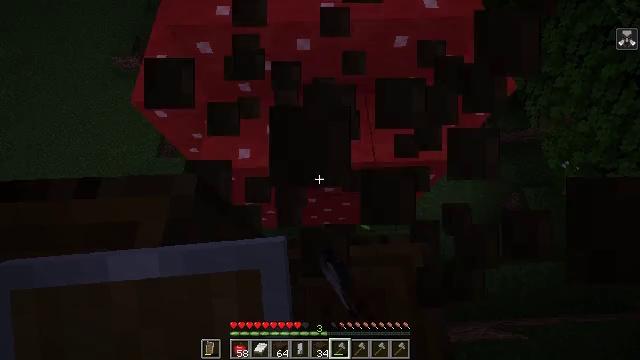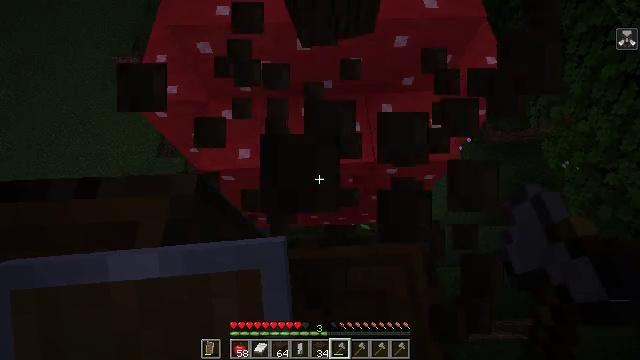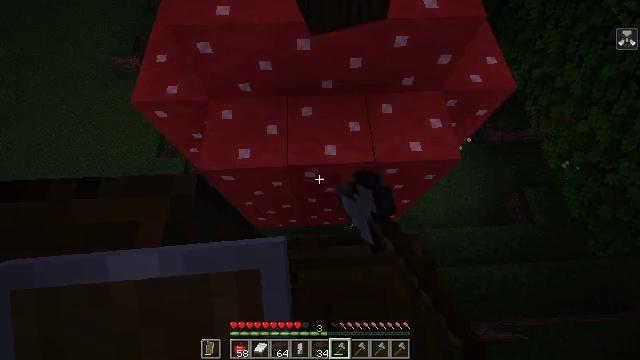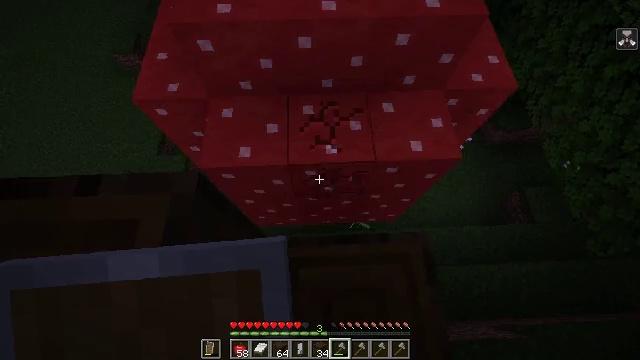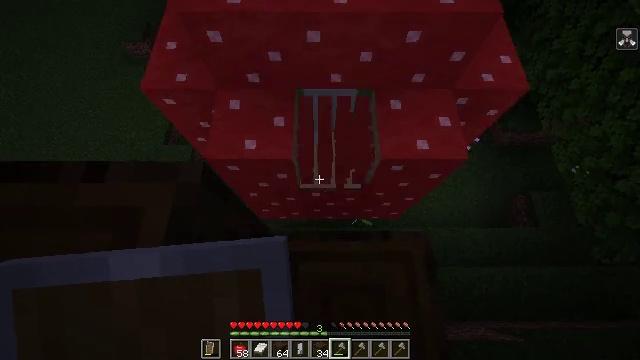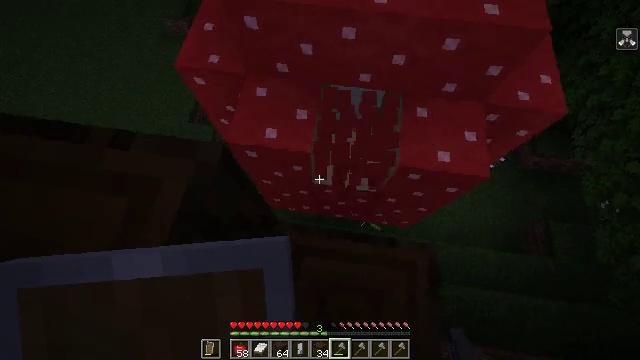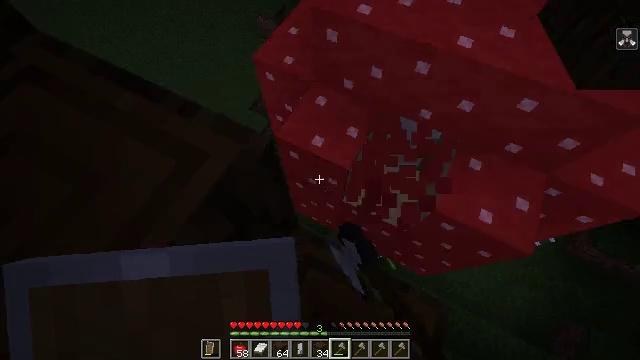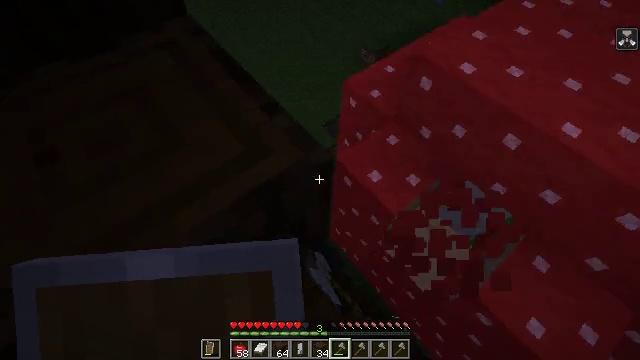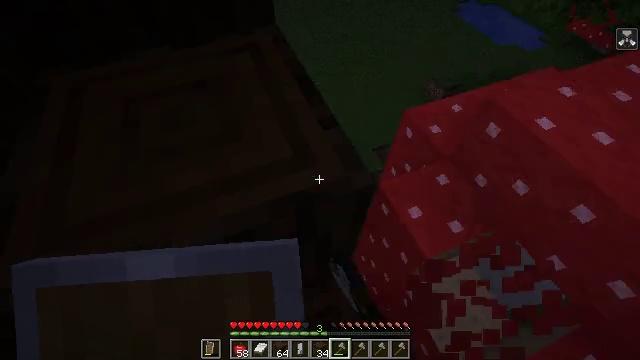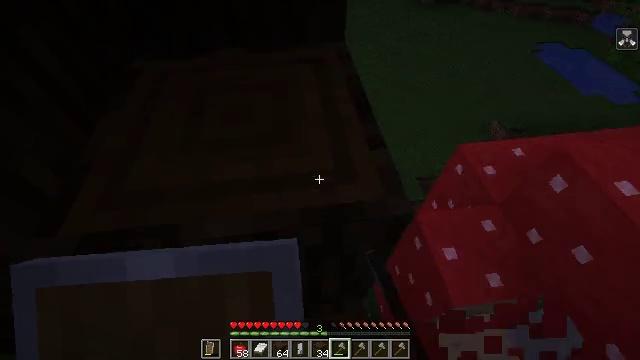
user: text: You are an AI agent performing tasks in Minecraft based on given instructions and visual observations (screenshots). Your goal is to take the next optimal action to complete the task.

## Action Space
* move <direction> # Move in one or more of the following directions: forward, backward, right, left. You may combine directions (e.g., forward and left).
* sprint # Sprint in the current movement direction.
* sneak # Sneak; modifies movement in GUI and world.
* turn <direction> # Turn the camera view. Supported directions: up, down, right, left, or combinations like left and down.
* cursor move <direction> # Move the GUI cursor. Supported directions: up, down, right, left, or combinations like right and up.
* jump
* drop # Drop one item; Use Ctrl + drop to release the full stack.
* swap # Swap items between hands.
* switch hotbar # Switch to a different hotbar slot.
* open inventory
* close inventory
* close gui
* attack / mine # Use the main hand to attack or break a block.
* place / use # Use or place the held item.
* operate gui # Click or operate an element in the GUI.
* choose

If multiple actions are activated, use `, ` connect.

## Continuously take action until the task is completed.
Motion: motion action
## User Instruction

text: Obtain red mushroom blocks for decoration.
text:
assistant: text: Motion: attack / mine
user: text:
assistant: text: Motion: attack / mine
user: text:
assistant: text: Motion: attack / mine
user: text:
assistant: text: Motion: turn left and down, attack / mine
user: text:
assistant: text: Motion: turn left, attack / mine
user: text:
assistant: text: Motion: turn left and up
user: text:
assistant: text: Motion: turn left and up
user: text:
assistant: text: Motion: turn left and up
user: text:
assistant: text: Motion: turn left and up
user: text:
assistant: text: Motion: attack / mine